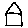
Label: house